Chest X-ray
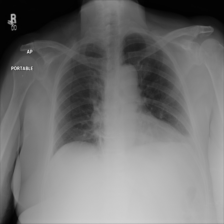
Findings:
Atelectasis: positive
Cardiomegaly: negative
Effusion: positive
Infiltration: negative
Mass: negative
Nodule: negative
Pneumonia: negative
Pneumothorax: negative
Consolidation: negative
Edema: negative
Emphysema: negative
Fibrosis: negative
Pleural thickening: negative
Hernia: negative